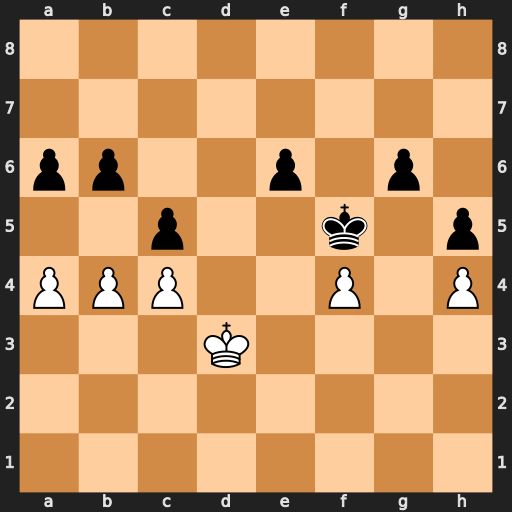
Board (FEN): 8/8/pp2p1p1/2p2k1p/PPP2P1P/3K4/8/8
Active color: w
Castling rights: -
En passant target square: -
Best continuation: a5 bxa5 b5 axb5 cxb5